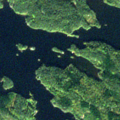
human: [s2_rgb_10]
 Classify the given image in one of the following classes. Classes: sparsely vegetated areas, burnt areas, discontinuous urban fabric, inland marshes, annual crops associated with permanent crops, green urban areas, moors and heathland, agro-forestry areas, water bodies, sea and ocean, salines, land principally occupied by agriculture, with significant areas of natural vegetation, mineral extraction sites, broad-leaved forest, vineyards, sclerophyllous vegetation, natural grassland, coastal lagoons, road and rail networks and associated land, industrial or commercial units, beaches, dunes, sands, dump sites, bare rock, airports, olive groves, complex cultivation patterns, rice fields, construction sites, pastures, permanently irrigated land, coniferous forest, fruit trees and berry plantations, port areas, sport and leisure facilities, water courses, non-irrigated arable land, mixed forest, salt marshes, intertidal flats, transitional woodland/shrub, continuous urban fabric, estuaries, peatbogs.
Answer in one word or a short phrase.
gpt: coniferous forest, mixed forest, transitional woodland/shrub, water bodies